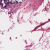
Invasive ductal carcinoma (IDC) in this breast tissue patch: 1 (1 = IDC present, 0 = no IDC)